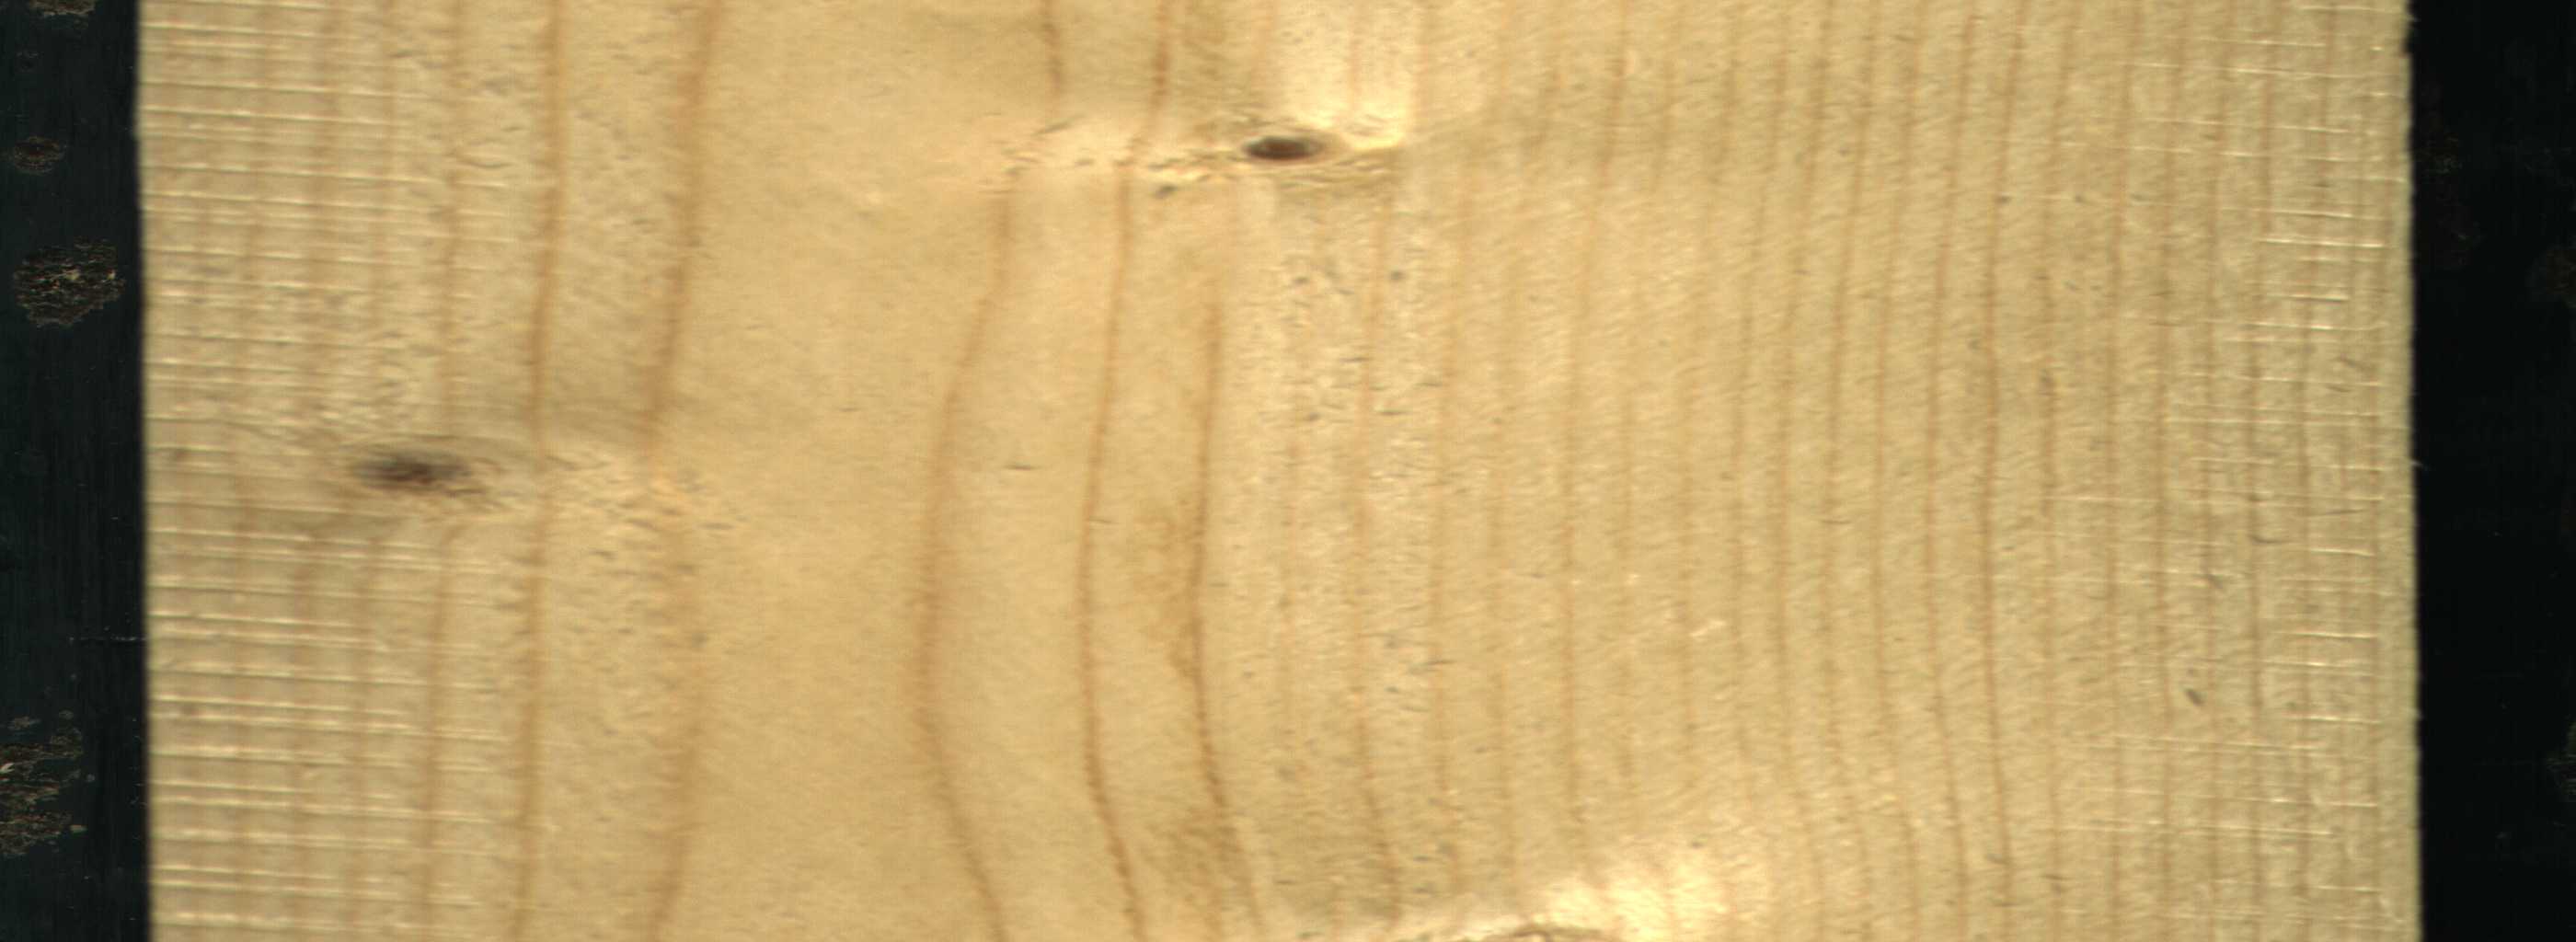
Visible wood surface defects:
Live_Knot
Live_Knot